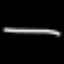
Label: line